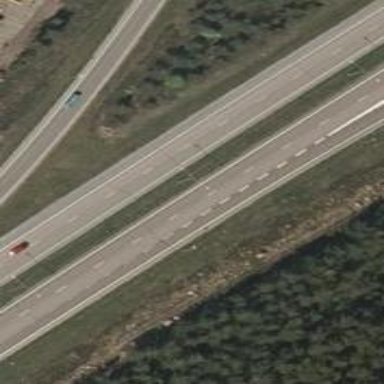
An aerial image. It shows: Motorway junction.